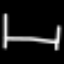
Label: bed